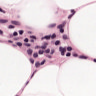
Metastatic tissue present: no